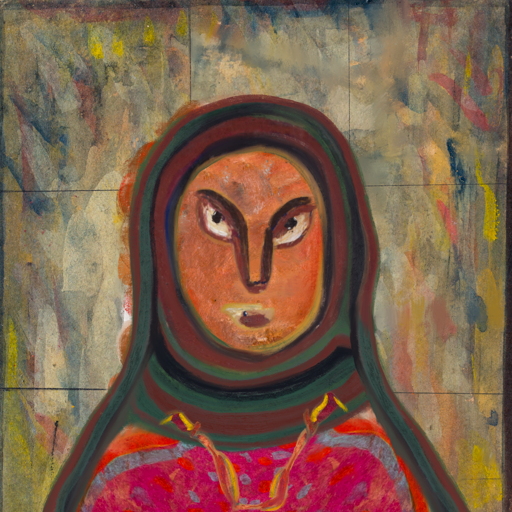
Background: GypsyMother, Head And Neck Front: Boggyland, Face Front: After_Raid, Bust: Sisters, Hair Front: Rupkatha, Head Accessory: After_Raid_Scarf, Second Necklace: Gypsy_Mother_1, Necklace: Blank, Baby: Blank